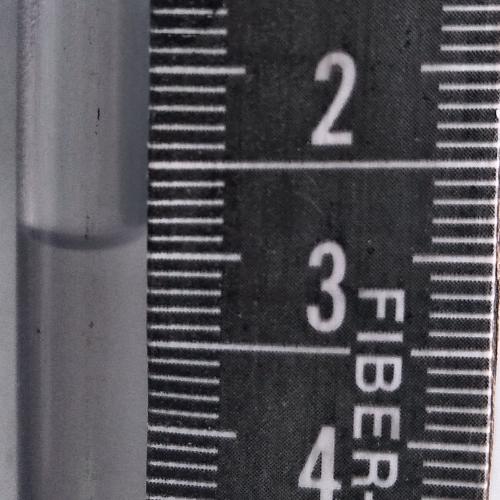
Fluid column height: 2.9 cm